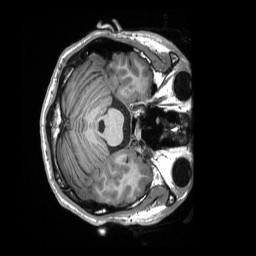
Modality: T1w
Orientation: axial
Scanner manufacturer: siemens
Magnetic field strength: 3 T
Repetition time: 2.3 s
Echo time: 0.00232 s